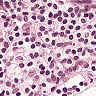
Metastatic tissue present: no